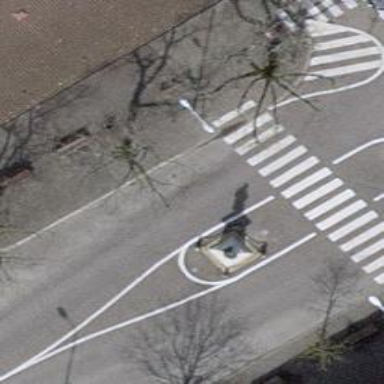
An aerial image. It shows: Memorial featuring statue.